Question: I 'm relatively new to git and and having some problems early on. I've made several commits, but when I try to push them I get a response that says everything is up-to-date. I feel like my problem is the same on listed in <URL>, but it recommends the following:
'''
$ git log -1
# note the SHA-1 of latest commit
$ git checkout master
# reset your branch head to your previously detached commit
$ git reset --hard <commit-id>
'''
What exactly will "checking out the master" do? I just don't want to lose the changes I've made...
screenshot of gitk:

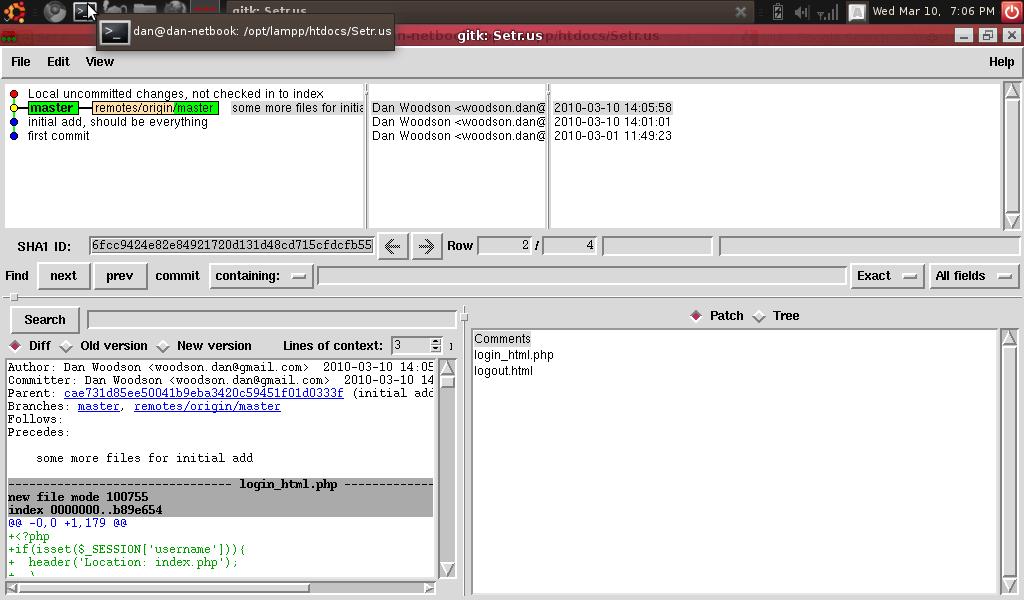
Answer: Checking out a branch moves the local 'HEAD' pointer so that it's pointing at the same commit that the branch references. For example:
When on branch 'mybranch' (the 'C's are commits):
'''
HEAD
|
V
master mybranch
| |
V V
C1 -------> C2 -------> C3
'''
After running 'git checkout master':
'''
HEAD
|
V
master mybranch
| |
V V
C1 -------> C2 -------> C3
'''
This also moves files in your working directory as required so that it is a perfect snapshot of what the project looked like at that commit. It does not delete or alter commits, so you won't lose work in one branch by checking out another.
What has happened in the case of a "detached head" as described in that other question is that 'C3' is not associated with a branch. In order to fix this, you need to update the commit that the 'master' branch points to so that it includes the new stuff ('C3'). Checking out 'master' tells git that you are now working with the master branch, then doing a hard 'reset' with the SHA1 of the commit that you to be at the tip of your 'master' branch updates the branch references to what you want.
In this case, a detached head was not the issue. Just remember that committing and pushing are two different things in git. Committing does not communicate with a central repository like it does in Subversion. After you make changes to your working directory, you run 'git add filename' once for each file you've changed, where 'filename' is the name of the file. Once all the files have been added to the index, you commit them with 'git commit'.
A shorthand for this is to use 'git commit -a' which will automatically add modified files to the index before committing. This allows you to skip the 'git add' steps. Note that 'git commit -a' will only add files. If you're introducing a new file that has never been committed, you must manually add it with 'git add'.
Once your commit has been made, you can run 'git push' to send that commit to your remote repository and update the remote branches. This only does the remote communication stuff. Unlike Subversion, the commit itself is handled locally, without any interaction with the server.